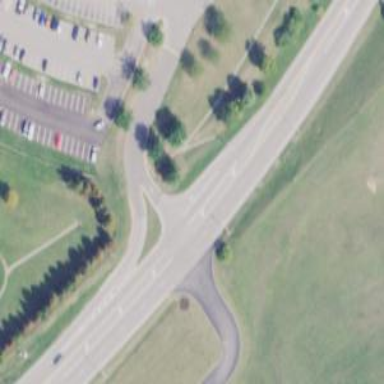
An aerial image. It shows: Tertiary road.